Brain MRI, modality: hrT2
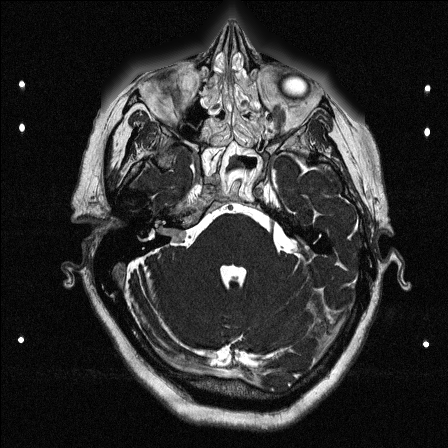